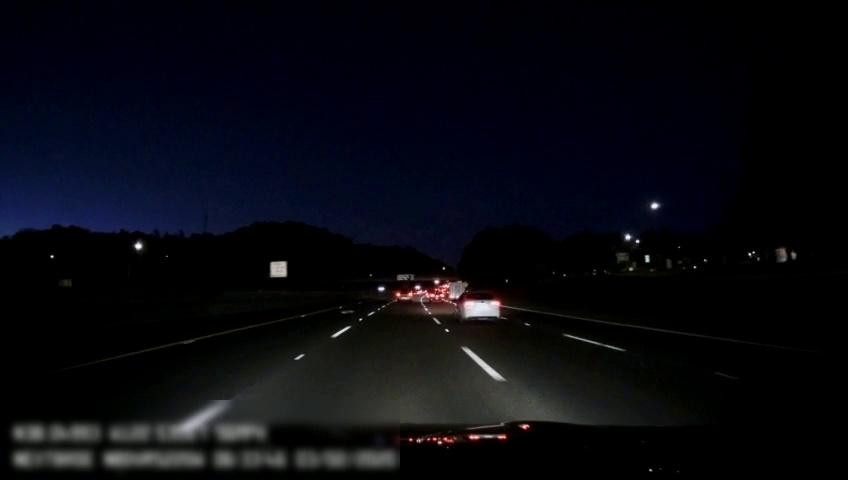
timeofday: Night
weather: Other
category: Drivable Space
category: Vehicles | Other LV
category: Vehicles | Car
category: Vehicles | SUV
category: Vehicles | Car
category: Lanes | Alternate Lane
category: Lanes | Current Lane
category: Lanes | Current Lane
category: Lanes | Alternate Lane
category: Lanes | Alternate Lane